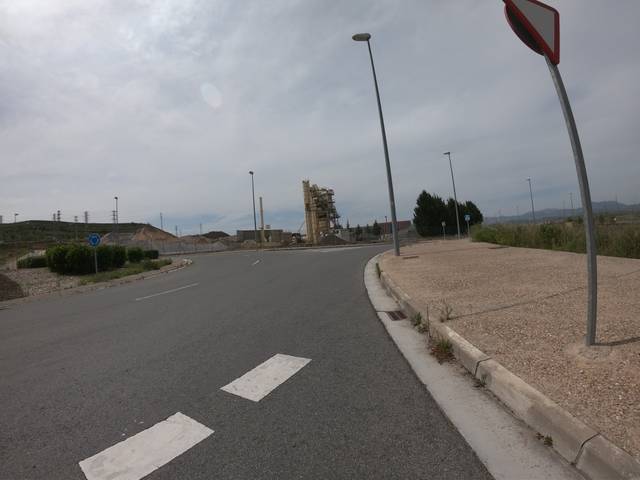
Region: Spain
Coordinates: 42.484, -2.424